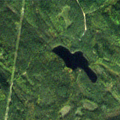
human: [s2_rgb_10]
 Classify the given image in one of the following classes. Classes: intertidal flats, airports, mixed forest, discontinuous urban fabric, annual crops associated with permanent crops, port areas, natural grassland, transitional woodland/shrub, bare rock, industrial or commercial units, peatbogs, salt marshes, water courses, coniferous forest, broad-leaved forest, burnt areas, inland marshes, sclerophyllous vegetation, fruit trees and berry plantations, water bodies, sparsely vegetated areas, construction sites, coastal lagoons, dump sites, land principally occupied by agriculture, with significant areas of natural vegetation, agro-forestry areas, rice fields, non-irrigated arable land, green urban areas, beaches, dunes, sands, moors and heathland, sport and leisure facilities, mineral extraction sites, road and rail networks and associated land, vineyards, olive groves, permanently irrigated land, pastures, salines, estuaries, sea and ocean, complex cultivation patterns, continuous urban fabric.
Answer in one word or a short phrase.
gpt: coniferous forest, mixed forest